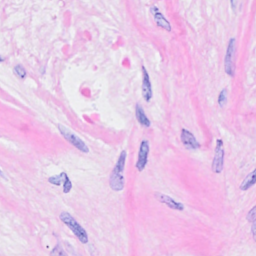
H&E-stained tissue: Breast